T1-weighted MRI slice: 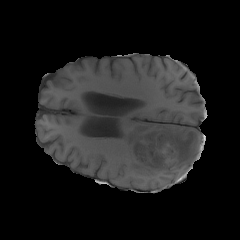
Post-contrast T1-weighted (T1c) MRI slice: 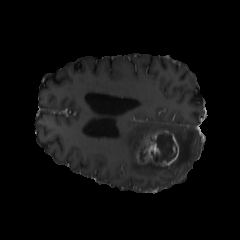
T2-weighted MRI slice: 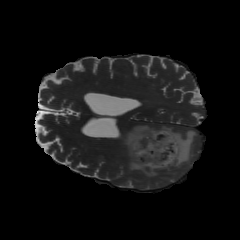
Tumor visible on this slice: yes